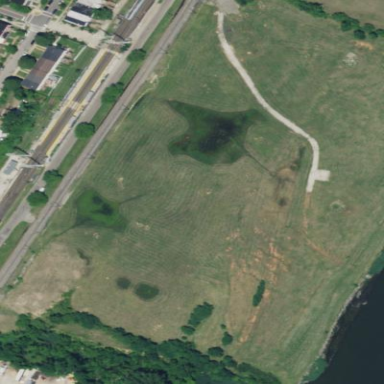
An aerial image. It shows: Brownfield site.